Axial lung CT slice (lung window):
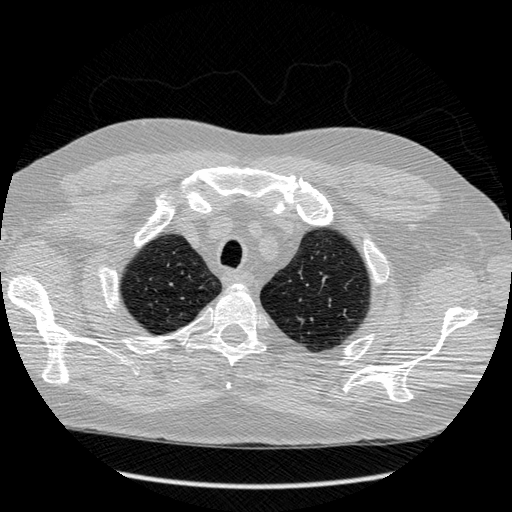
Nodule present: no